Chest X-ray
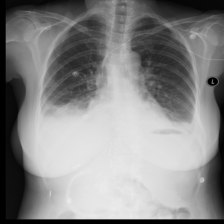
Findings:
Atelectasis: positive
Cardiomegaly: negative
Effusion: positive
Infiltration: positive
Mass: negative
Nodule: negative
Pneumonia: negative
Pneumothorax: negative
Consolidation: negative
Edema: negative
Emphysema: negative
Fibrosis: negative
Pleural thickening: negative
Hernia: negative